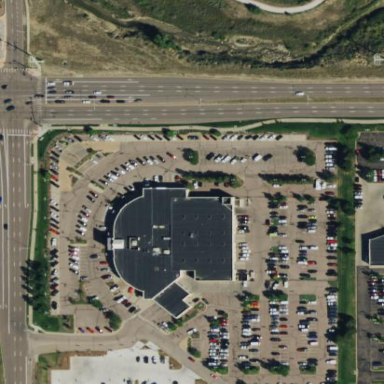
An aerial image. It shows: Car shop building.